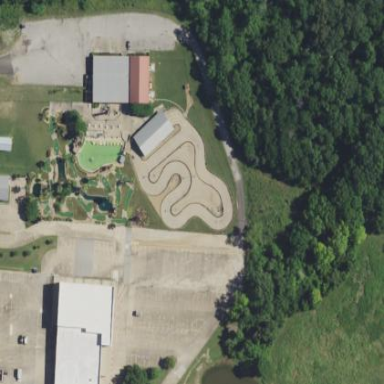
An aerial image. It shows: Karting raceway.